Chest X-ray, PA view. Patient: 34 years old, sex M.
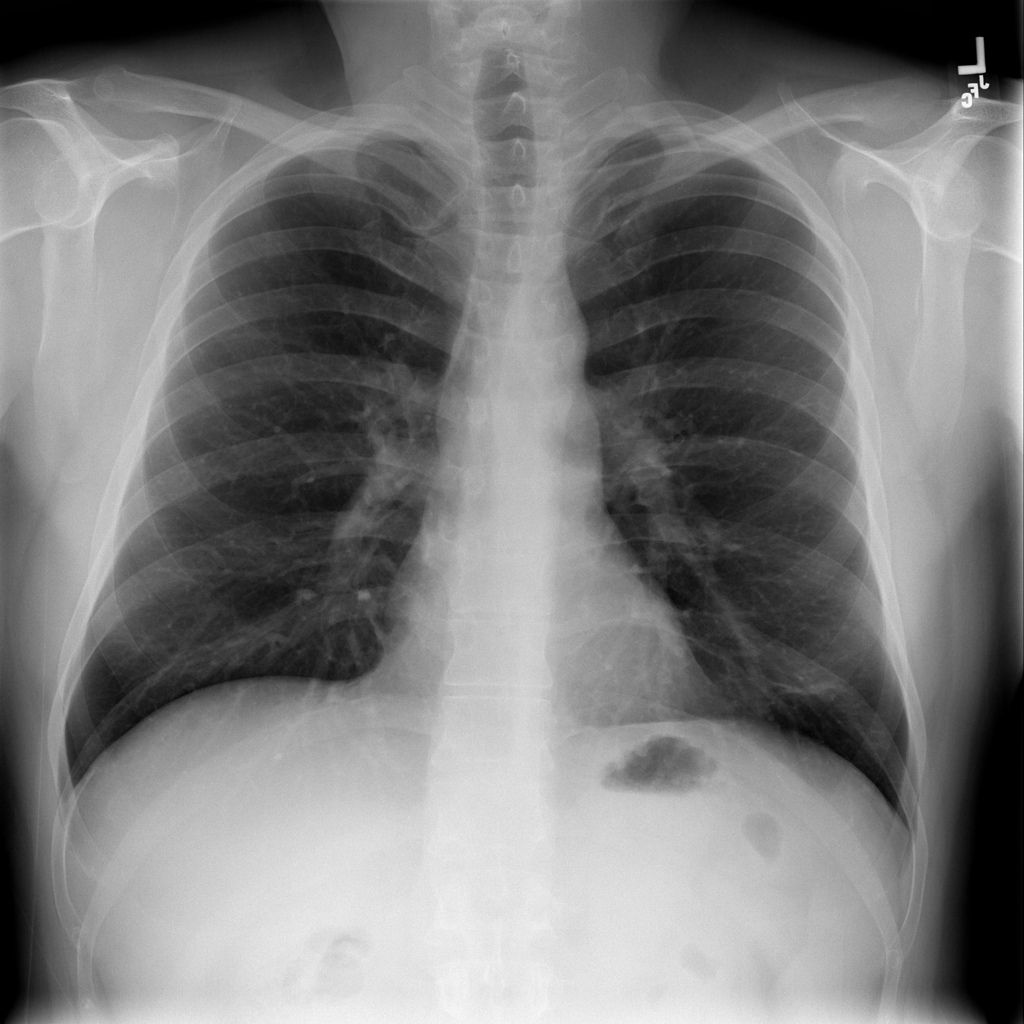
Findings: No Finding